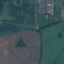
Land use / land cover class: Pasture